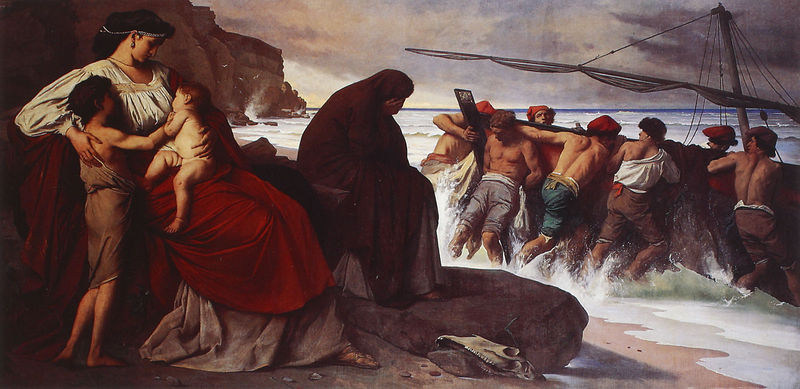
Titel: Medea, zweite Fassung
Künstler: Anselm Feuerbach
Institution: München, Bayrische Staatsgemäldesammlungen, Neue Pinakothek
Schlagwörter: gewitter, umhang, wolken, frau, grau, kleid, männer, rot, schleier, alt, trauer, mutter, sturm, stürmisch, anstrengung, weinen, gefahr, griechisch, säugen, gewnad